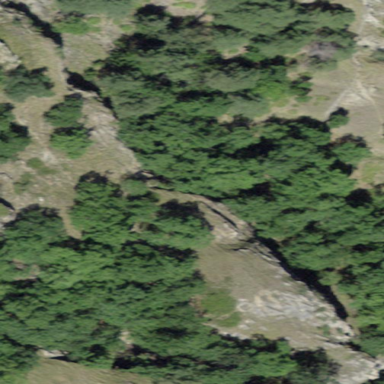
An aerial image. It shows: Landscape of bare rock.